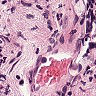
Metastatic tissue present: yes